A time-domain waveform of one vibration snapshot from a rolling-element bearing is shown. Diagnose the bearing from this image, choosing from: normal, inner_race, outer_race, ball.
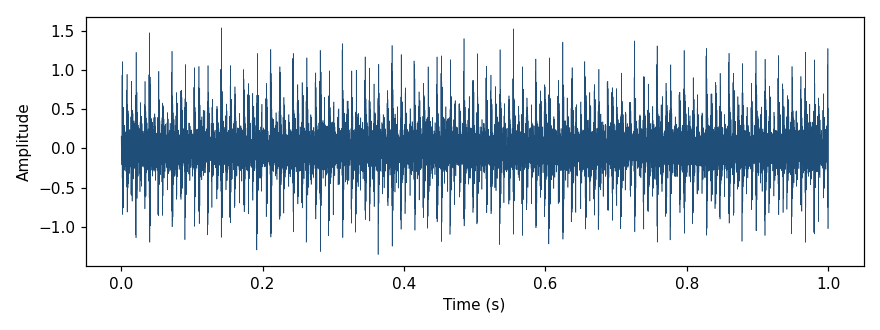
Answer: inner_race